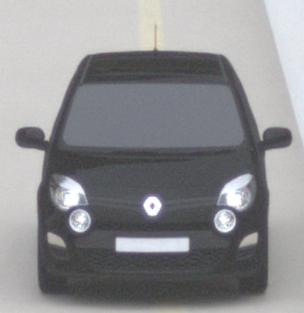
Make: Renault
Model: Twingo 1.2 LEV 16V 75
Detailed model: Twingo (II)
Model produced from: 2012/01
Model produced until: 2014/07
Doors: 3
Color: black
Road condition: dry road
Daytime: midday
Contrast: low contrast